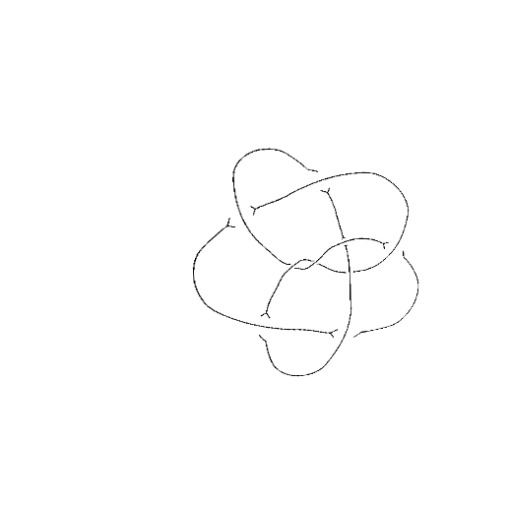
Crossing number: 9